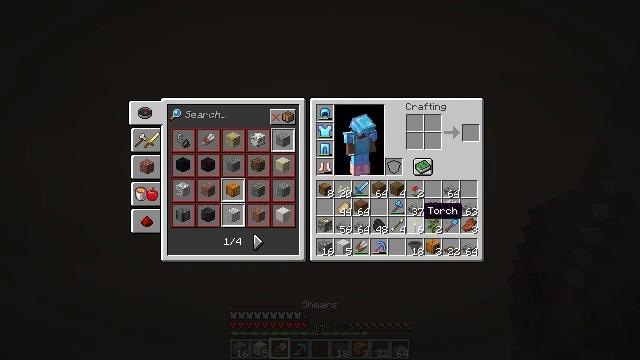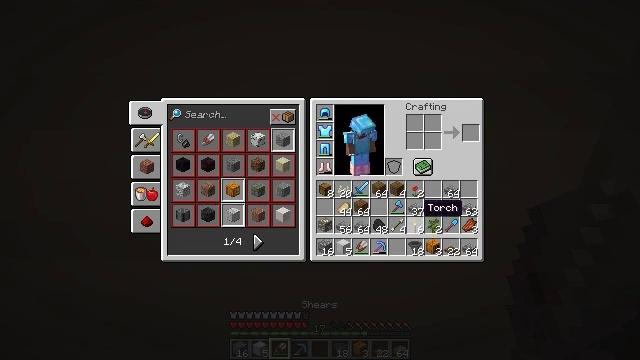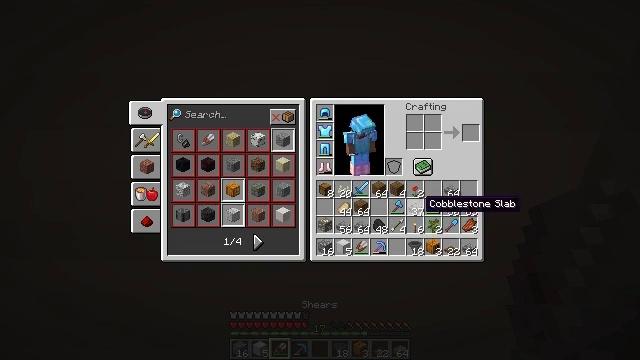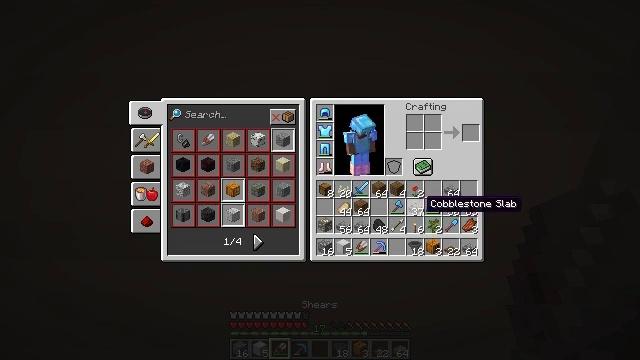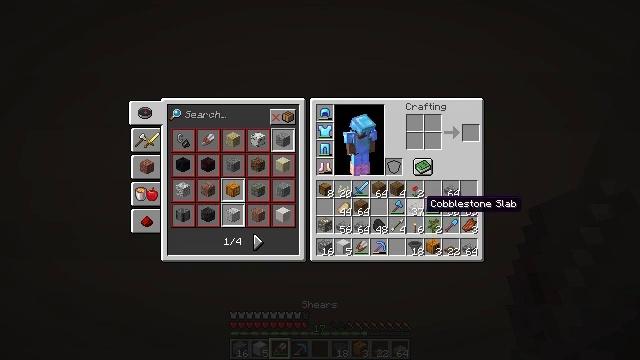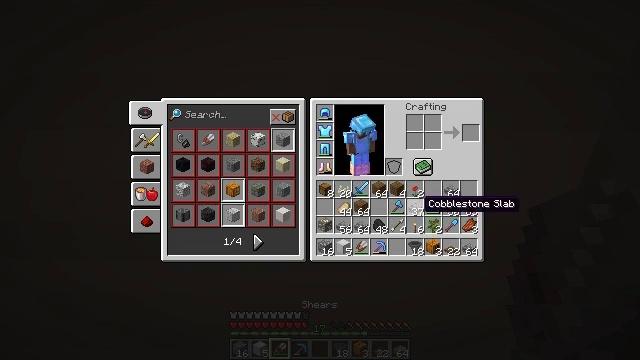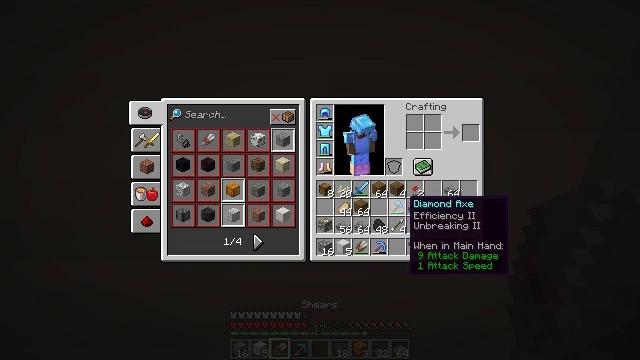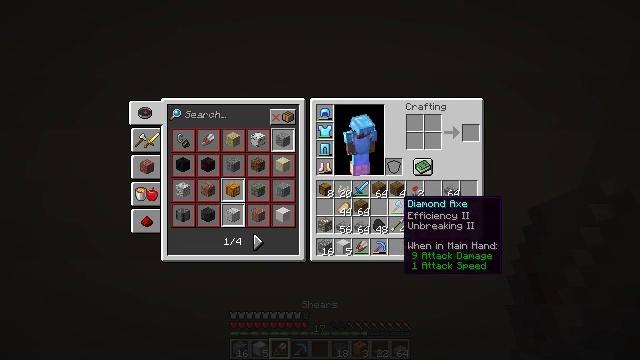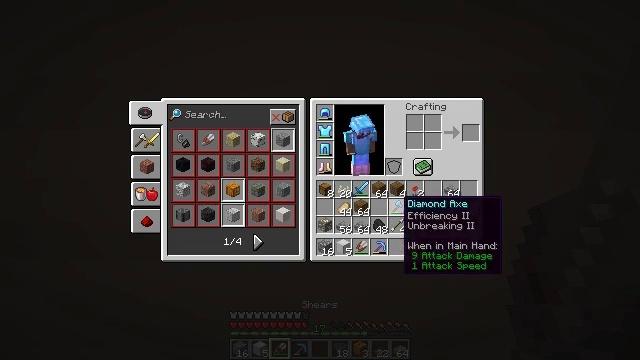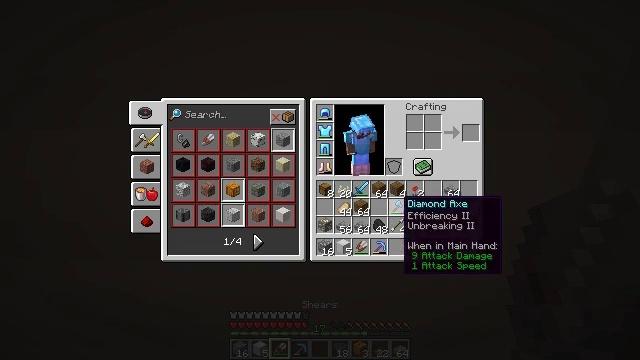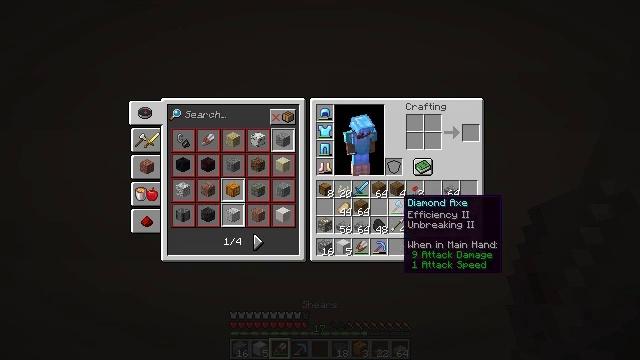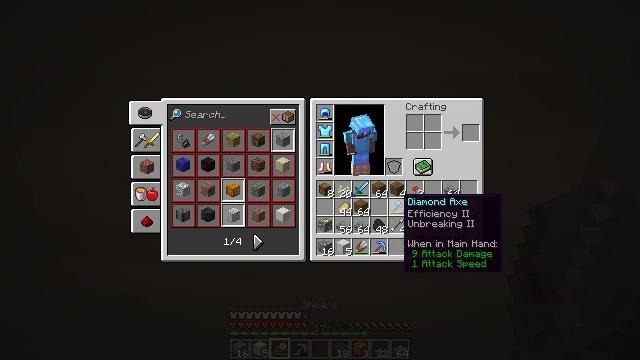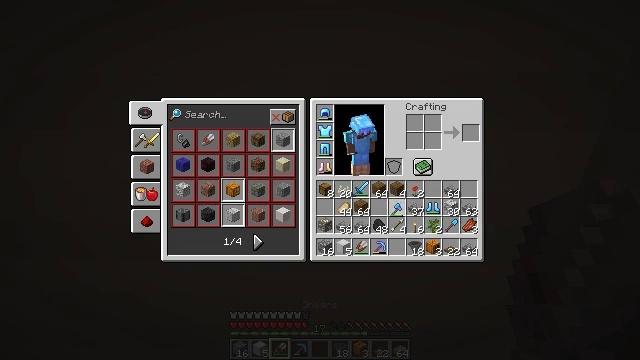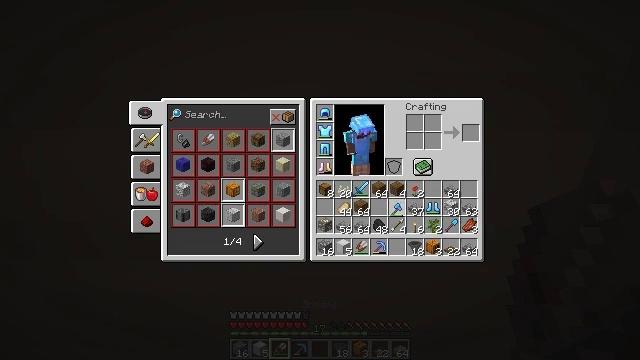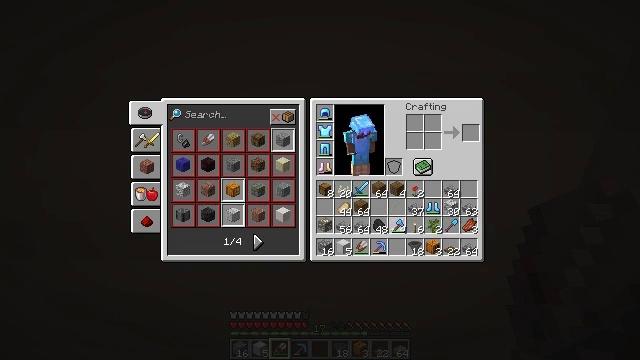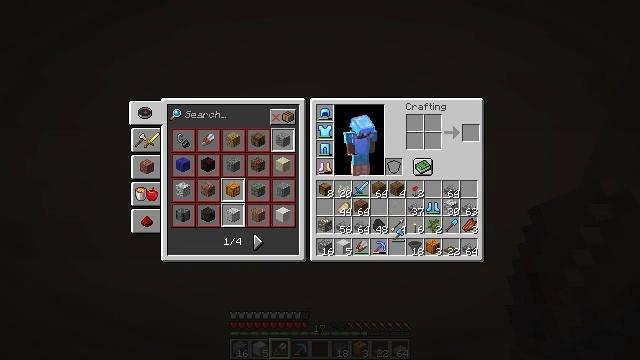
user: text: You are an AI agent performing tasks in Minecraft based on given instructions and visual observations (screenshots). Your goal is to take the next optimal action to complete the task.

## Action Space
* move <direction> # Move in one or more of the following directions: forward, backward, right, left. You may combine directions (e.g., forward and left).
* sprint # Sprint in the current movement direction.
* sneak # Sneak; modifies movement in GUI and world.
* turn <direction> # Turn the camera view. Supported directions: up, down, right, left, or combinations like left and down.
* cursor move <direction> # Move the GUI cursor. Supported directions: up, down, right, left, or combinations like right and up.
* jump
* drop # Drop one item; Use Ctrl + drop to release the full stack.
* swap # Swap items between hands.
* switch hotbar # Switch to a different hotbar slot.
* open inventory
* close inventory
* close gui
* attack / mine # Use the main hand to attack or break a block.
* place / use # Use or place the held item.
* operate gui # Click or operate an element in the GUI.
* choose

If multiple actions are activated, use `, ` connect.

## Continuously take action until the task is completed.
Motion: motion action
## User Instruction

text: Harvest the carved pumpkin for crafting.
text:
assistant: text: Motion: no_op
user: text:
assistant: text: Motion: no_op
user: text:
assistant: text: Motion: no_op
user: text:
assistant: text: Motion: no_op
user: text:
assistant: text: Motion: no_op
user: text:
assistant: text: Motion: cursor move left
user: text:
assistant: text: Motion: no_op
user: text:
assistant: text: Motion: no_op
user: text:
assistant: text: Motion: no_op
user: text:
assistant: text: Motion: no_op
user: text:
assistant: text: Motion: no_op
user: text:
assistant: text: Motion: operate gui
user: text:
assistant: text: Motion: operate gui
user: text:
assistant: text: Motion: cursor move down, operate gui
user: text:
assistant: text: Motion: cursor move down
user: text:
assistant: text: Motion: no_op
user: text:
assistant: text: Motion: no_op
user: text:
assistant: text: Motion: no_op
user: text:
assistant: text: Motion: operate gui
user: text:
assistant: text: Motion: operate gui
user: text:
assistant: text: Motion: operate gui
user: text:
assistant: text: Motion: operate gui
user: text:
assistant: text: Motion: no_op
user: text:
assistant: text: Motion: no_op
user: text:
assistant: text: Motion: no_op
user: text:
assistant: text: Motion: no_op
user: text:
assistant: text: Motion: no_op
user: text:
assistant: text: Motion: no_op
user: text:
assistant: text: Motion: no_op
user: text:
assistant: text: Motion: no_op